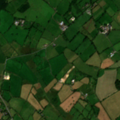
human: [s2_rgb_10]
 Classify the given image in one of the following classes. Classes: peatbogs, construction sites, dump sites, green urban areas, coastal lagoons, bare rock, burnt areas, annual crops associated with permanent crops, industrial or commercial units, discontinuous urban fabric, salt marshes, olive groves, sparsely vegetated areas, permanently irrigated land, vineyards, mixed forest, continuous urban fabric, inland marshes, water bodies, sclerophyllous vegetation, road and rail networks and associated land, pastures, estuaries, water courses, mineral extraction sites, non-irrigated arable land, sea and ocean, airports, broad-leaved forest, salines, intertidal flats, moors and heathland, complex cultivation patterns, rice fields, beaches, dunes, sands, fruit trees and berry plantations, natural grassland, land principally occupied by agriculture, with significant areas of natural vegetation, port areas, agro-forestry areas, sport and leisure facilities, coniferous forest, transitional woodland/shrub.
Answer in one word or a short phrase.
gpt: pastures